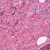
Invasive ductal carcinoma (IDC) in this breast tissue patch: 0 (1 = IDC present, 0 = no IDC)